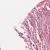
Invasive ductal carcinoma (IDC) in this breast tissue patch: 0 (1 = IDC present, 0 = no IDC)